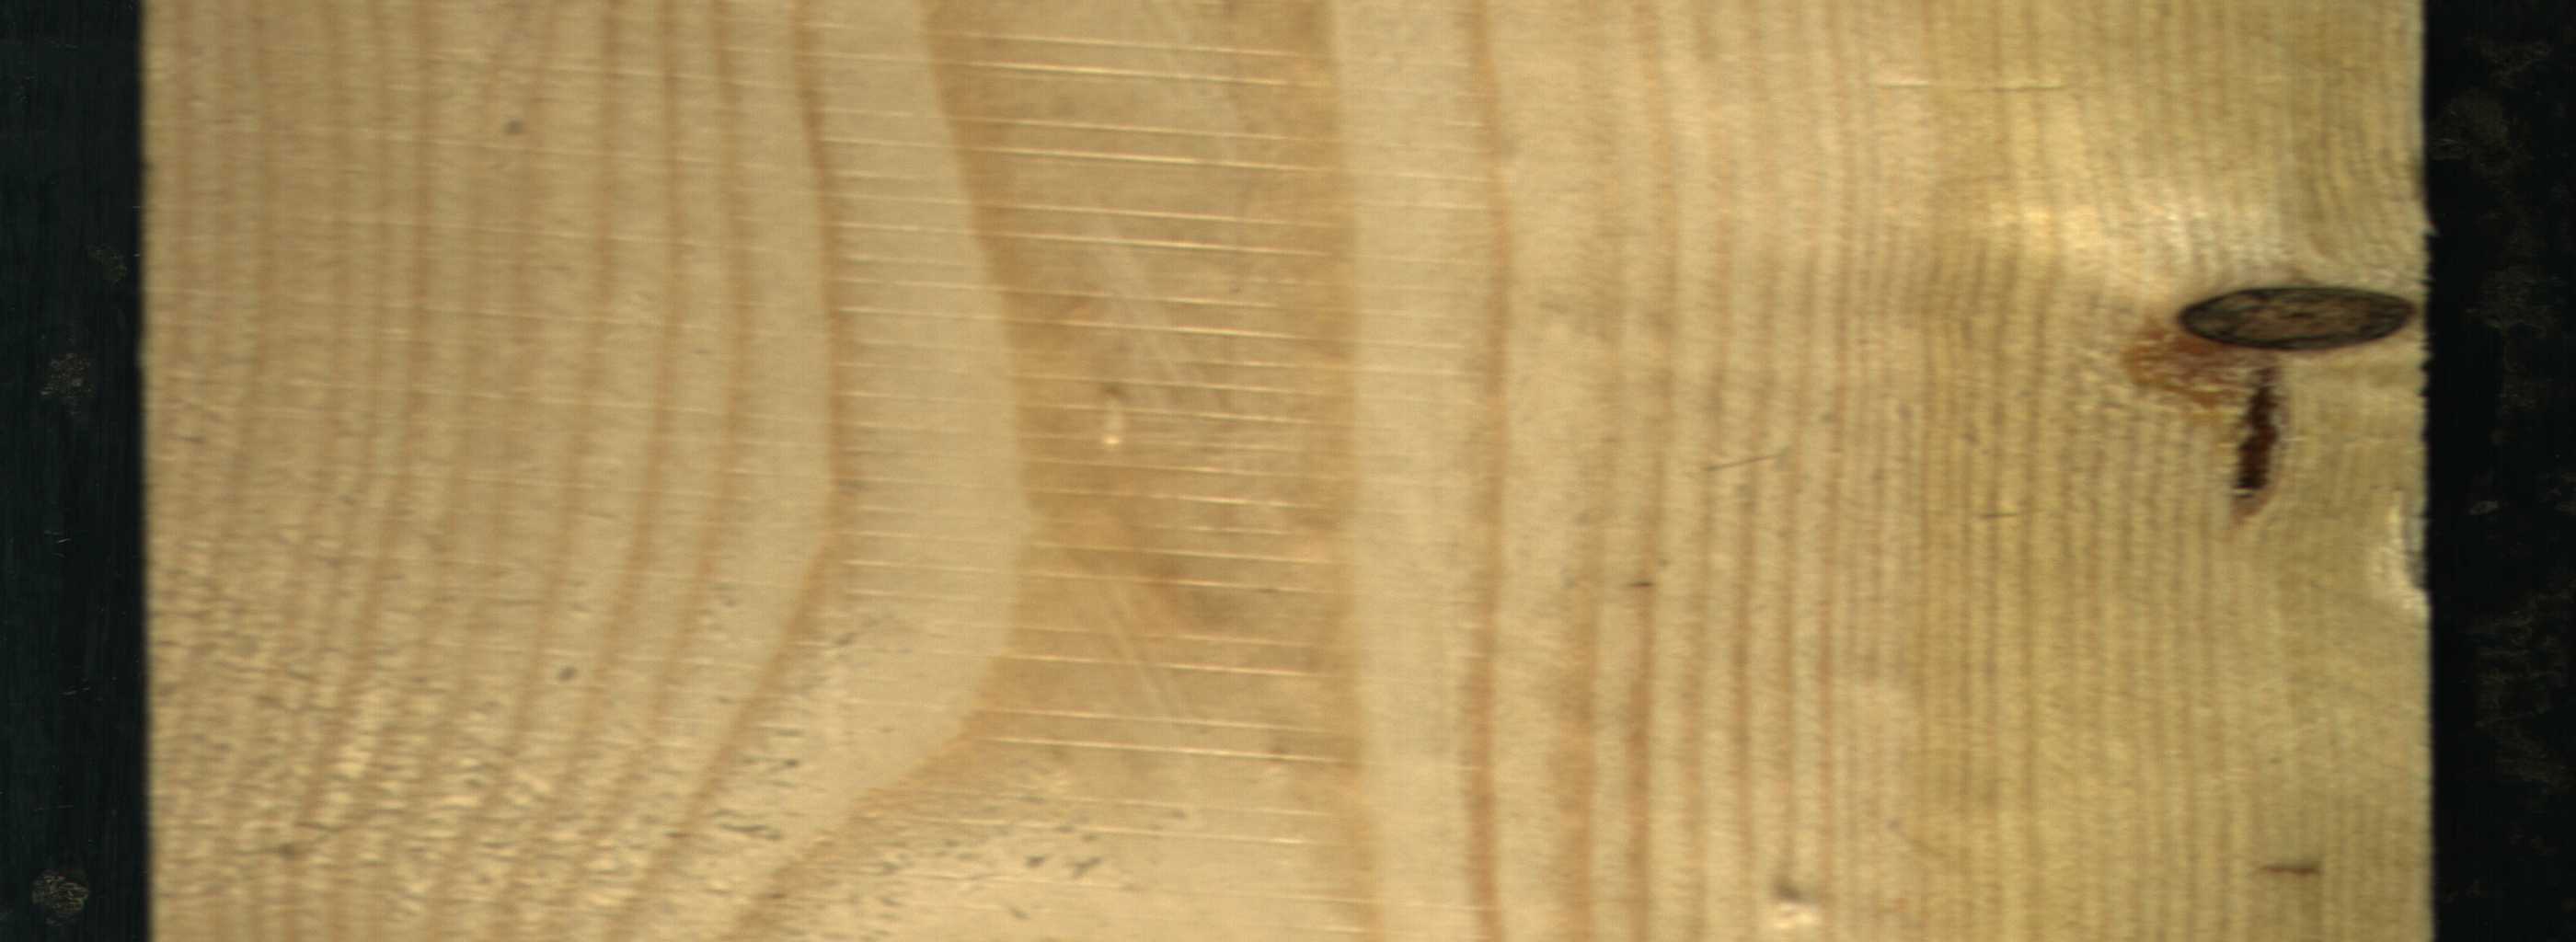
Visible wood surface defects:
resin
Dead_Knot